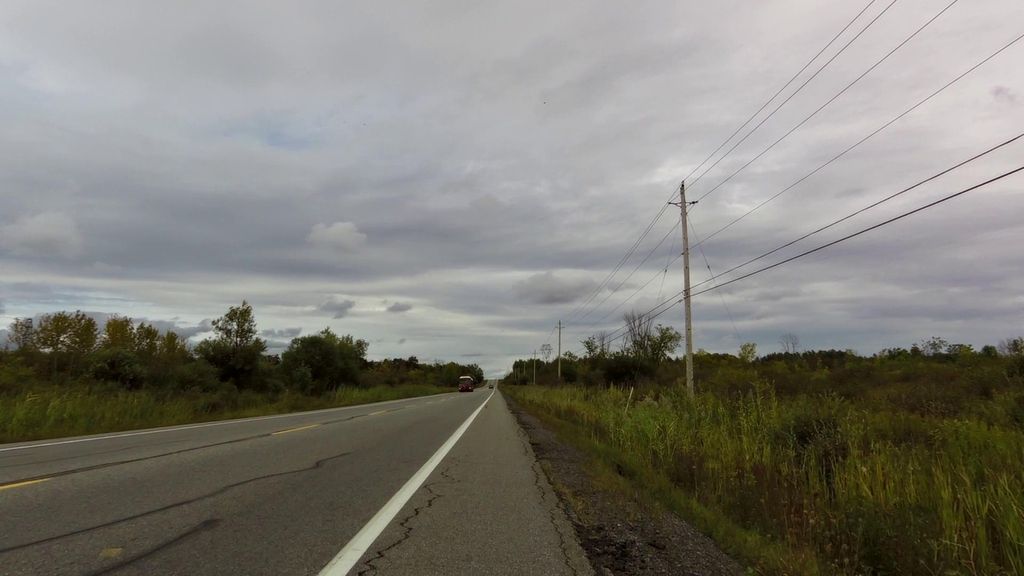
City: ottawa-gatineau